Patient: sex M, age 49
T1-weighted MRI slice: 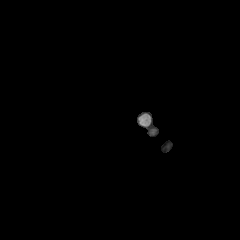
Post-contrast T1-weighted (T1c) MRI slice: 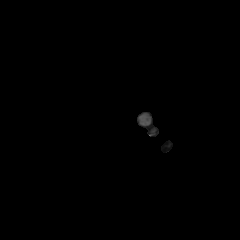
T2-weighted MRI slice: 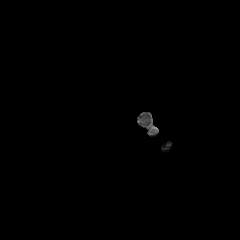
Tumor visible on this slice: no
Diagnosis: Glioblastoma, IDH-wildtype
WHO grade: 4